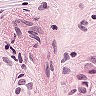
Metastatic tissue present: yes